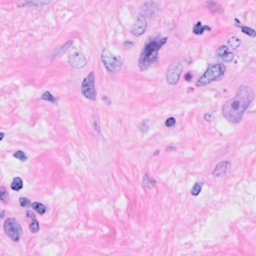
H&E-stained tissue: Breast